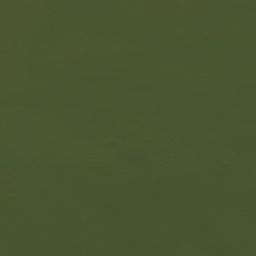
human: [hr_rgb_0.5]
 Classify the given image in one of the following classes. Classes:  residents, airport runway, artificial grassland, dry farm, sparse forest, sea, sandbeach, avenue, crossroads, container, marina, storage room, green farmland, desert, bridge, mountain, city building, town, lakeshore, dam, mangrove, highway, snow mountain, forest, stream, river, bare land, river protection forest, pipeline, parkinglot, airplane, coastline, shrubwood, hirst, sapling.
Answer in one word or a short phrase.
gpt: sea